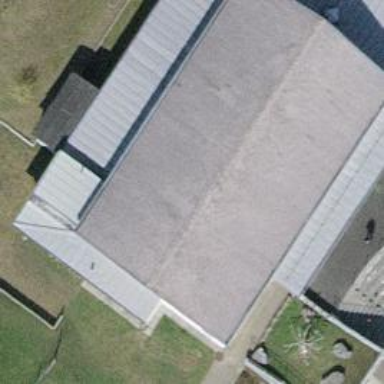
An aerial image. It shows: School building.